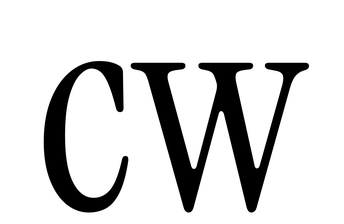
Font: InstrumentSerif-Regular